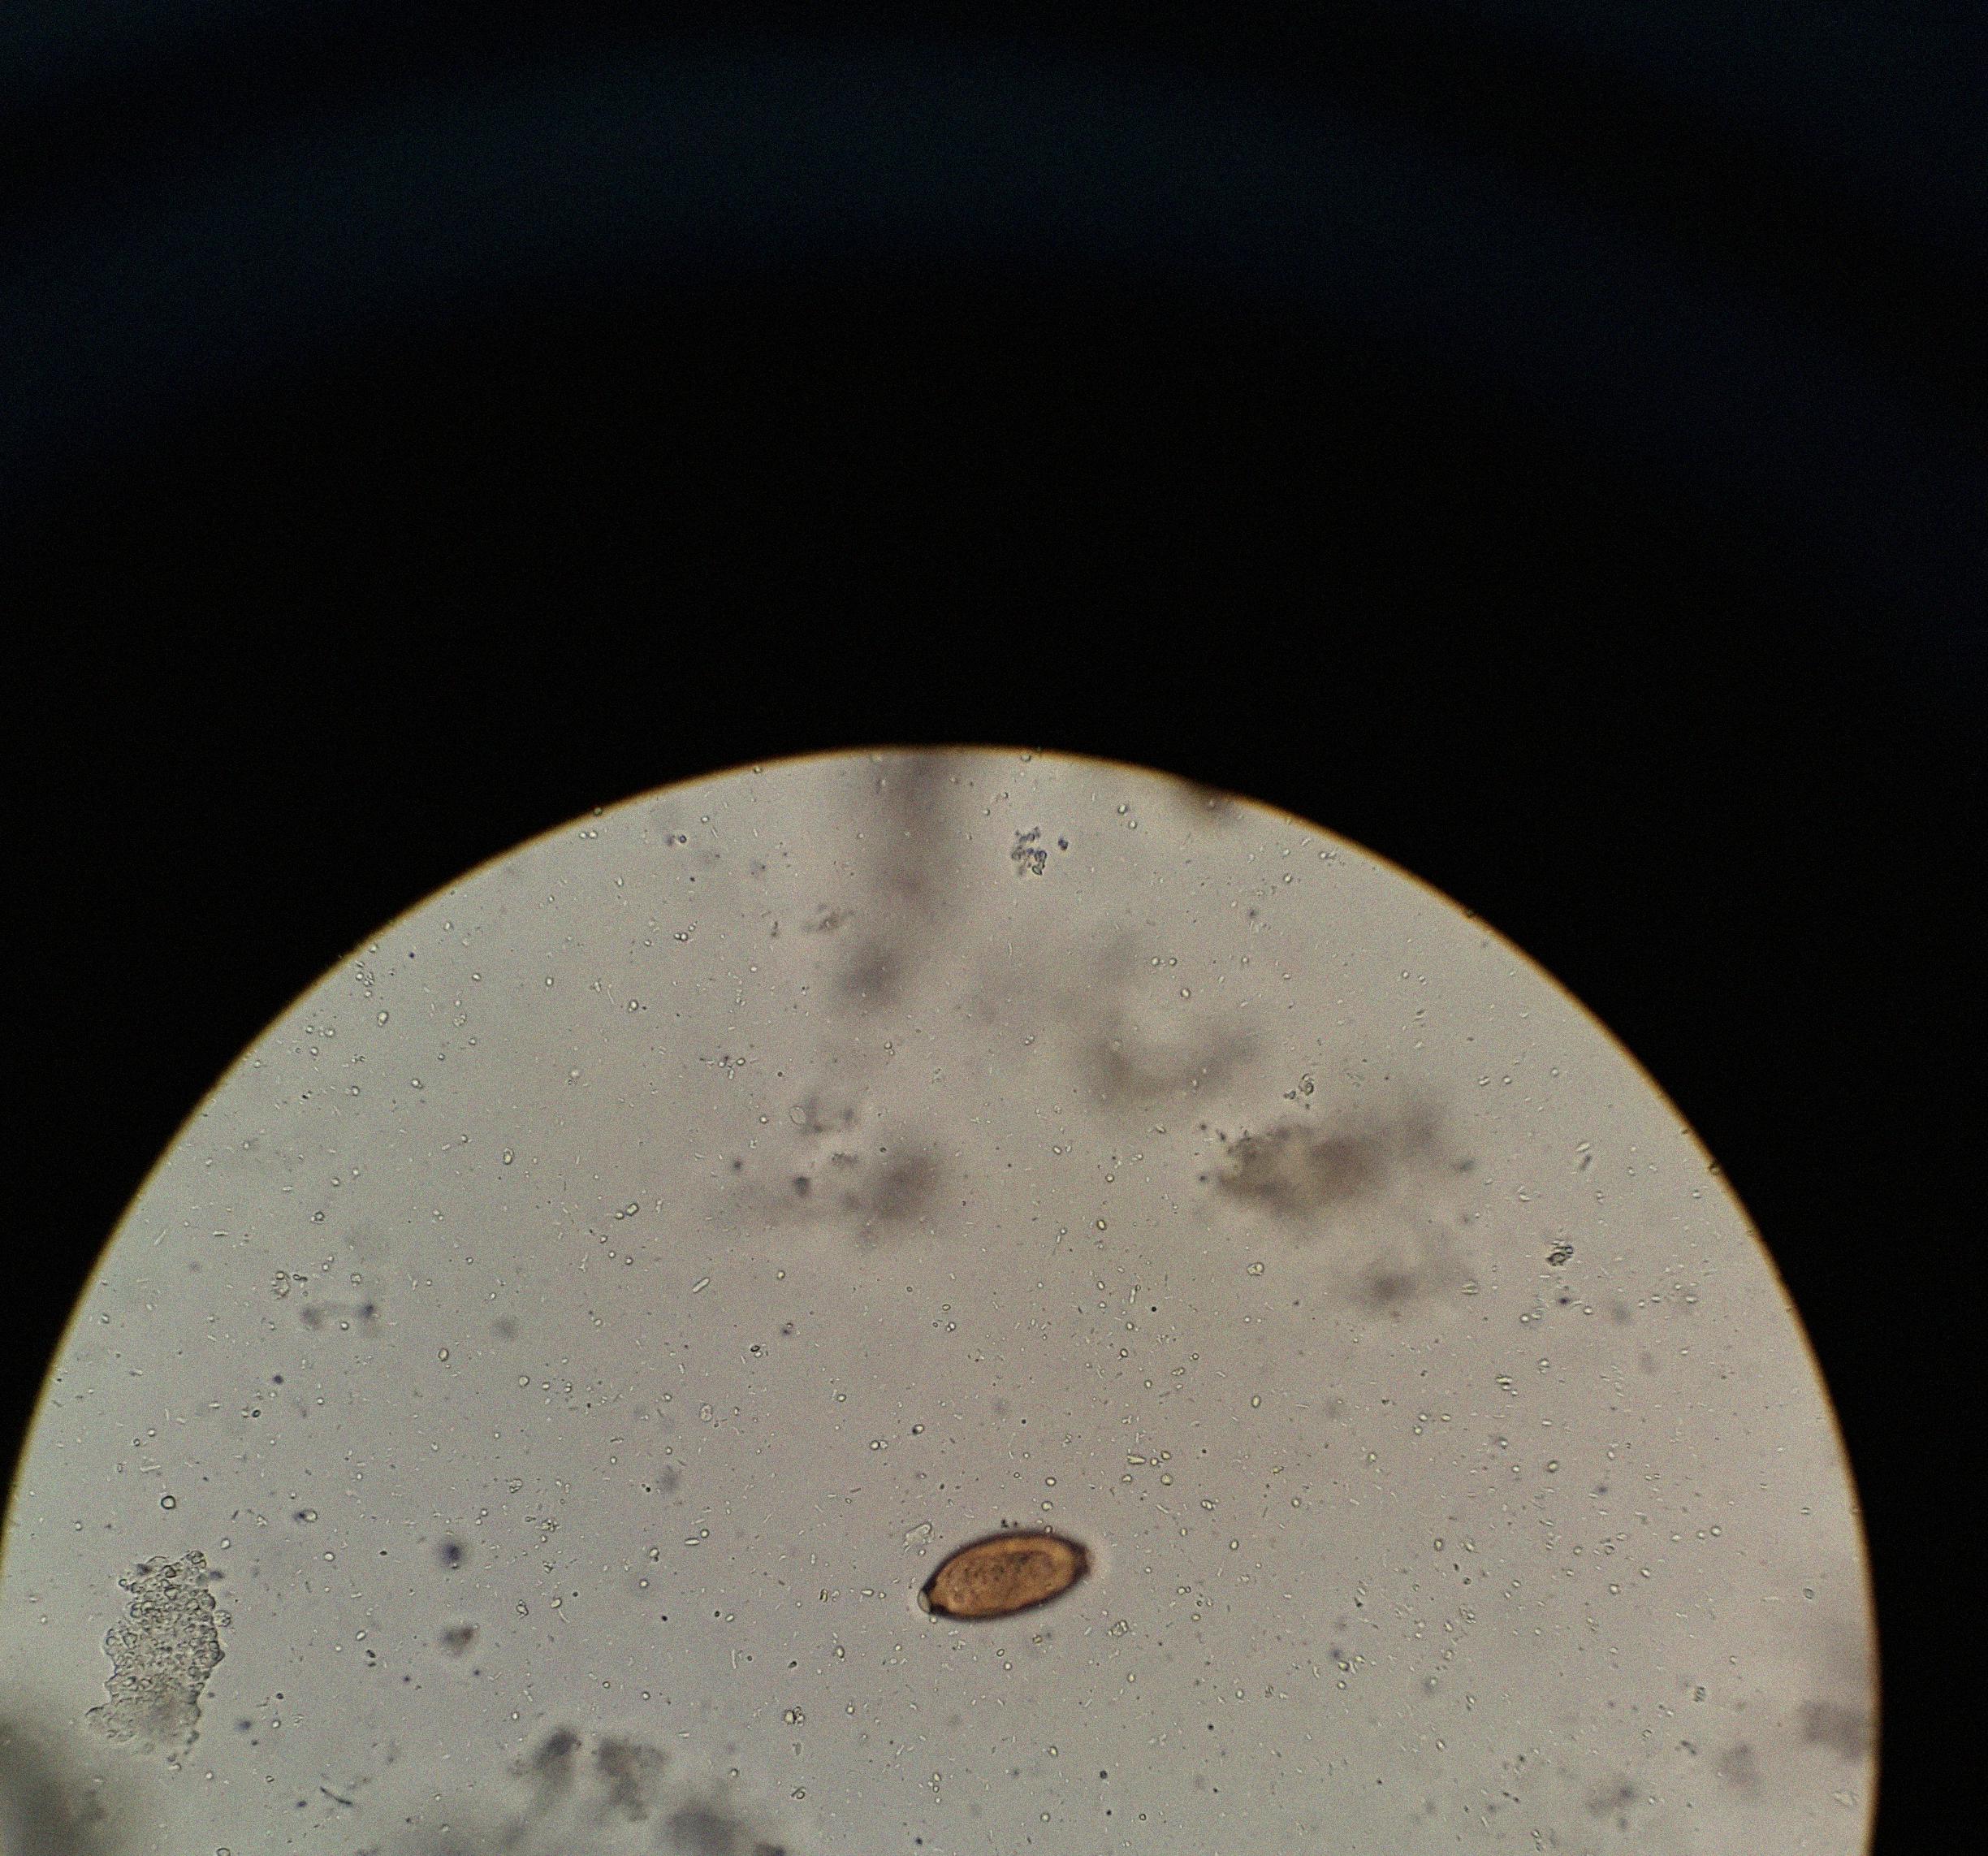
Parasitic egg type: Trichuris trichiura